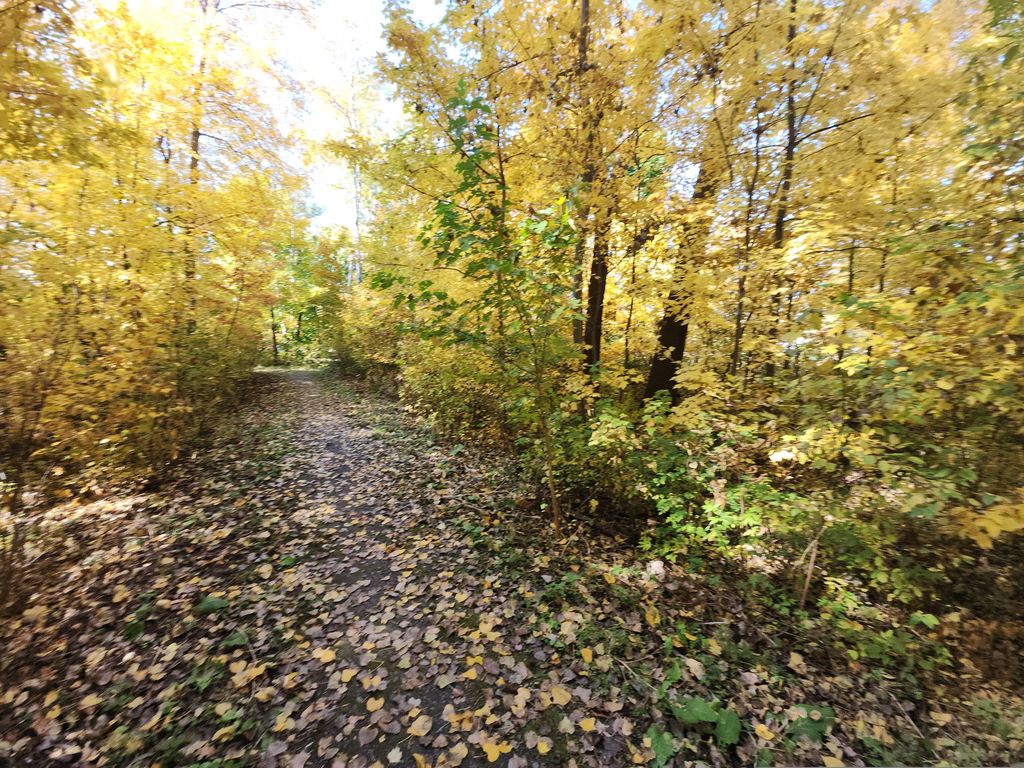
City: montreal